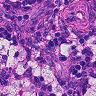
Metastatic tissue present: no